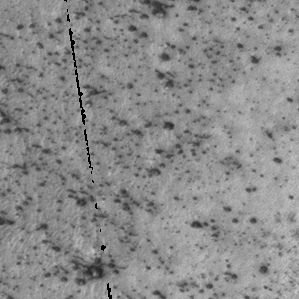
Label: frost